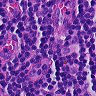
Metastatic tissue present: no